Question: In eclipse I often will get this error:

For example, I tried to use the shortcut to change a method signature: 'Alt' + 'Shift' + 'C' but it gives me that error.
Is this because I may be using a different project? Thank You Very Much
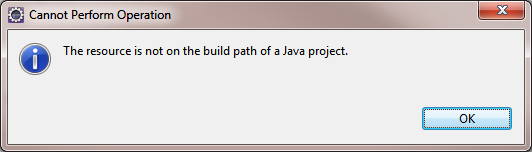
Answer: Refactoring operations, like many other java-specific operations, rely on the ability of the tooling to correctly parse the code in question. Generally, that means that:
- - -
This message is telling you that one or more of those conditions are not met.